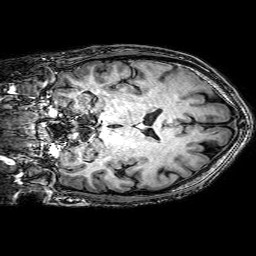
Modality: T1w
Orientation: coronal
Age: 32
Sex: male
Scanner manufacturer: philips
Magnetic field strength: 3 T
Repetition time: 0.009 s
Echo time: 0.0035 s